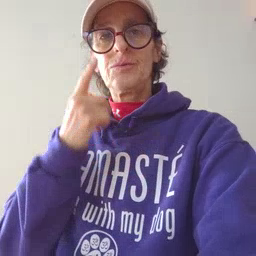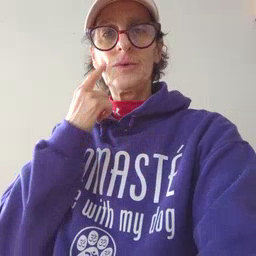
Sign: cry